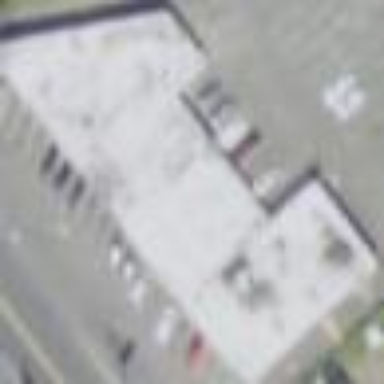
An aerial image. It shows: Mall building.